Here is the wavelet time-frequency representation (scalogram) of a rolling-element bearing's vibration measurement. Classify the bearing condition as one of: normal, inner_race, outer_race, ball.
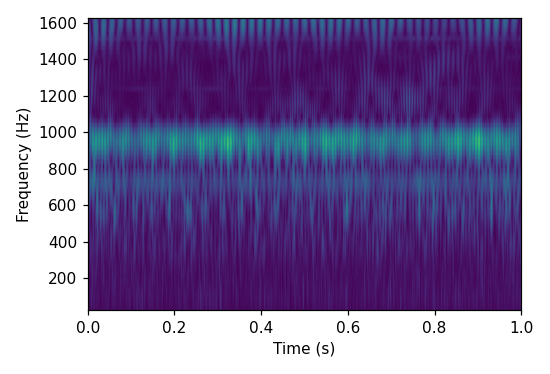
Answer: normal